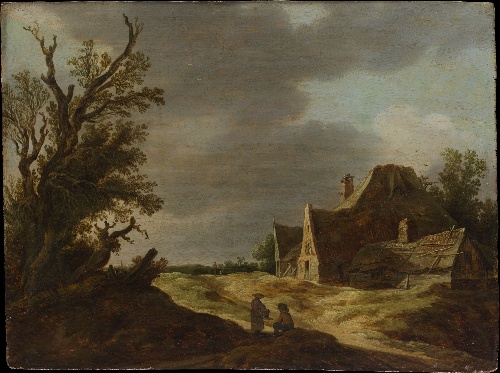
Title: Sandy Road with a Farmhouse
Artist: Jan van Goyen
Artist bio: Dutch, Leiden 1596–1656 The Hague
Date: 1627
Object type: Painting
Classification: Paintings
Medium: Oil on wood
Dimensions: 12 1/8 x 16 1/4 in. (30.8 x 41.3 cm)
Department: European Paintings
Credit line: Bequest of Myra Mortimer Pinter, 1972
Accession year: 1972
Repository: Metropolitan Museum of Art, New York, NY
Tags: Houses|Landscapes